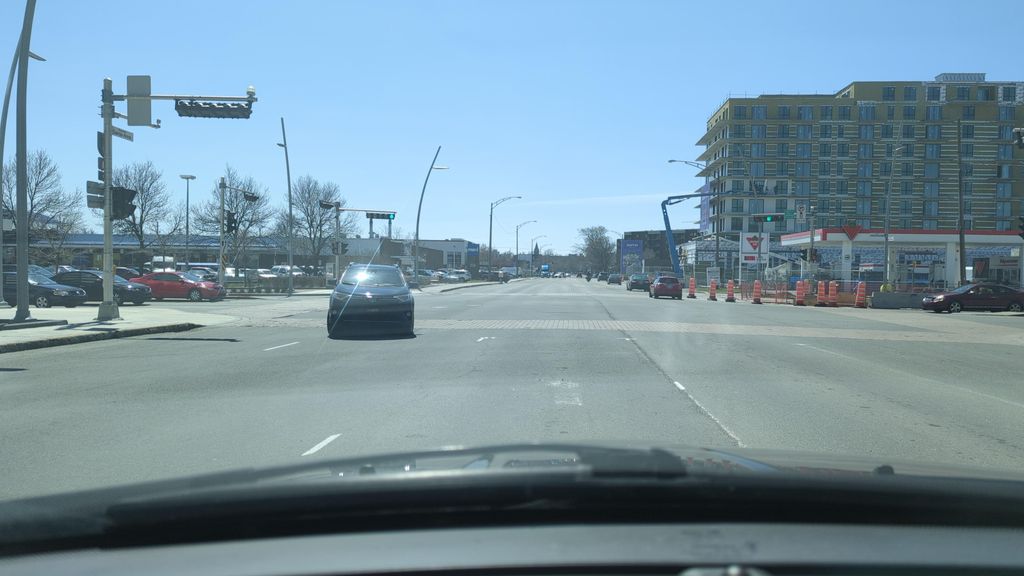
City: quebec_city